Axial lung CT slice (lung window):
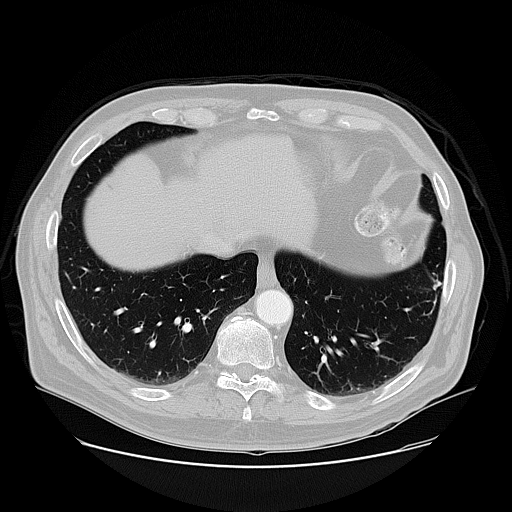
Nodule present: no